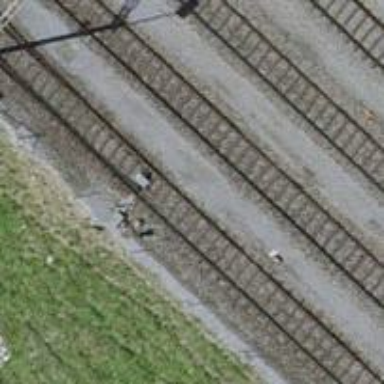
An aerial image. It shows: Railway switch.